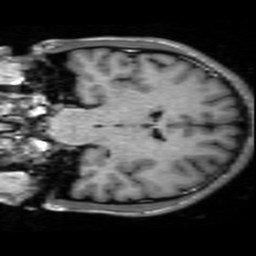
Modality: inplaneT1
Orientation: coronal
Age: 21
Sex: male
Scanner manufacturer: ge
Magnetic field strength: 3 T
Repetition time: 2.499 s
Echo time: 0.02513 s